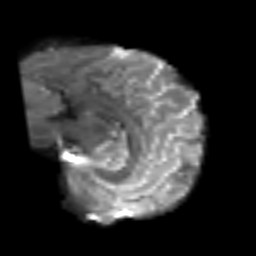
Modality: T2w
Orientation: sagittal
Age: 43
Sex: male
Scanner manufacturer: siemens
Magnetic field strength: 3 T
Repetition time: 6.1 s
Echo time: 0.101 s